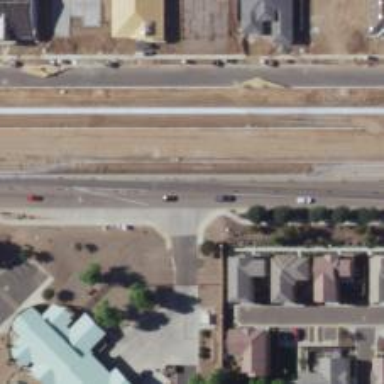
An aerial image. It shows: Secondary road with asphalt surface.